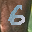
Label: 6